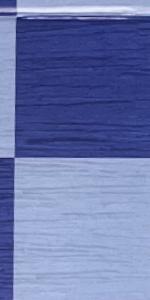
Label: Empty